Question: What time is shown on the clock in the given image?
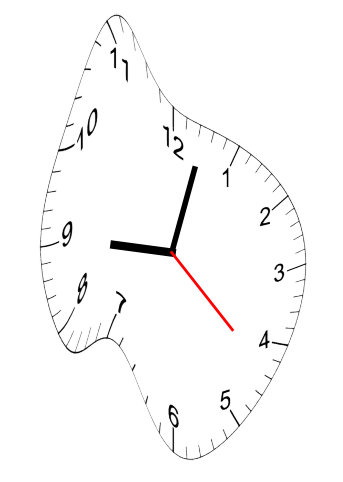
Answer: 09:02:22